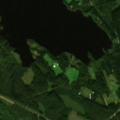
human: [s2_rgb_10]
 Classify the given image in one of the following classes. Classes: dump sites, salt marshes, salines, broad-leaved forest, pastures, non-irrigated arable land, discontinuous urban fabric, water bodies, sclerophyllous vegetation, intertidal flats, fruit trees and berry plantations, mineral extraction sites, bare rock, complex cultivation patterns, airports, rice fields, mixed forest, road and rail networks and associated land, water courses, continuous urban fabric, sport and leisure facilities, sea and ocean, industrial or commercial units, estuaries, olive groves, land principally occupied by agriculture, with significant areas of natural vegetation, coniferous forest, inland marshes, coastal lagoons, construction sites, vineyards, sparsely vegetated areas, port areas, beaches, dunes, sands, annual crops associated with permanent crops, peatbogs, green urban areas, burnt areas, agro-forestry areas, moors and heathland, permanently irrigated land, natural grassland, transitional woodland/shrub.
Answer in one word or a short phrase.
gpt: land principally occupied by agriculture, with significant areas of natural vegetation, coniferous forest, mixed forest, water bodies